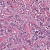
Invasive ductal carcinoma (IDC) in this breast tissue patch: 1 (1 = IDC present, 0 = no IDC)